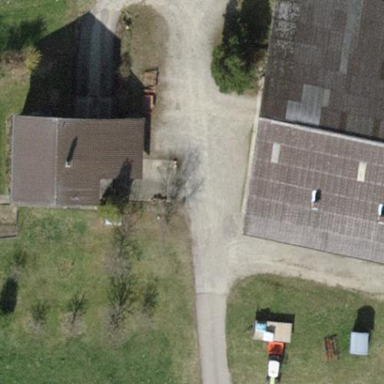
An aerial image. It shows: Farmyard area.